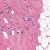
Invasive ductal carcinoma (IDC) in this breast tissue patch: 0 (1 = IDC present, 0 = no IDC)